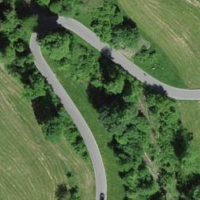
EUNIS habitat code: 24
Species observed at this site:
Phytolacca americana